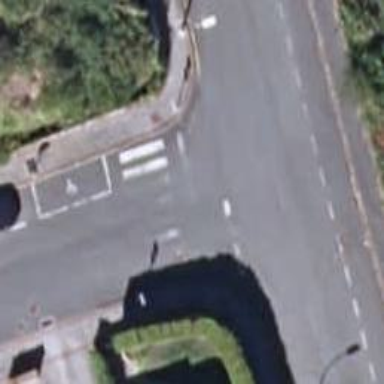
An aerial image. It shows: Uncontrolled road crossing.